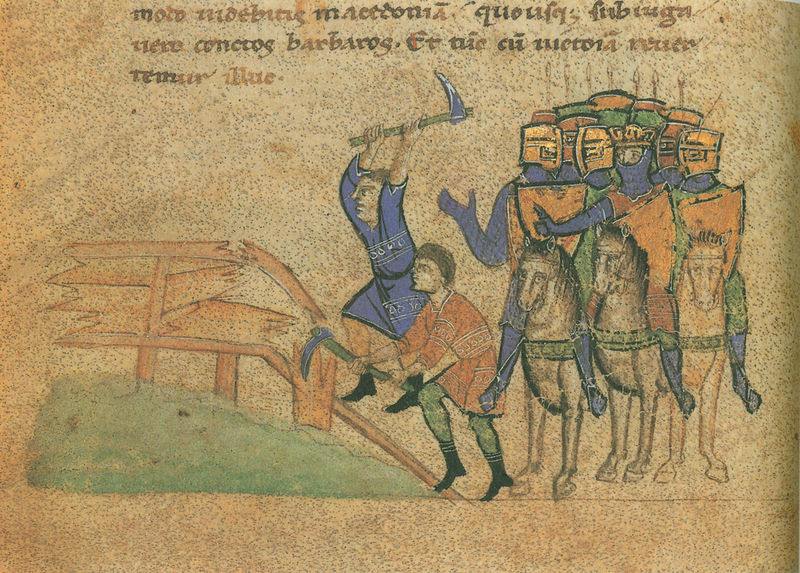
Titel: Alexanderroman
Institution: Leipzig, Stadtbibliothek
Schlagwörter: baum, blau, wasser, grün, menschen, holz, männer, rot, arme, brücke, pferd, pferde, reiter, farbig, schrift, ernte, zerstörung, könig, soldaten, wandmalerei, schild, hacken, abbruch, halt, helm, ritter, darstellung, rüstung, axt, mittelalter, speere, beil, hacke, sense, latein, schilde, holzbrücke, spitzhacke, buchmalerei, befehl, stop, einhalt, berittene, zerstören, niederreißen, zerbricht, demolierung, melme, spithhacke